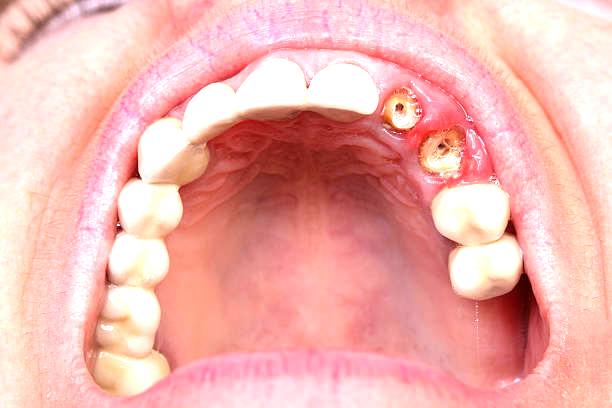
Condition: hypodontia